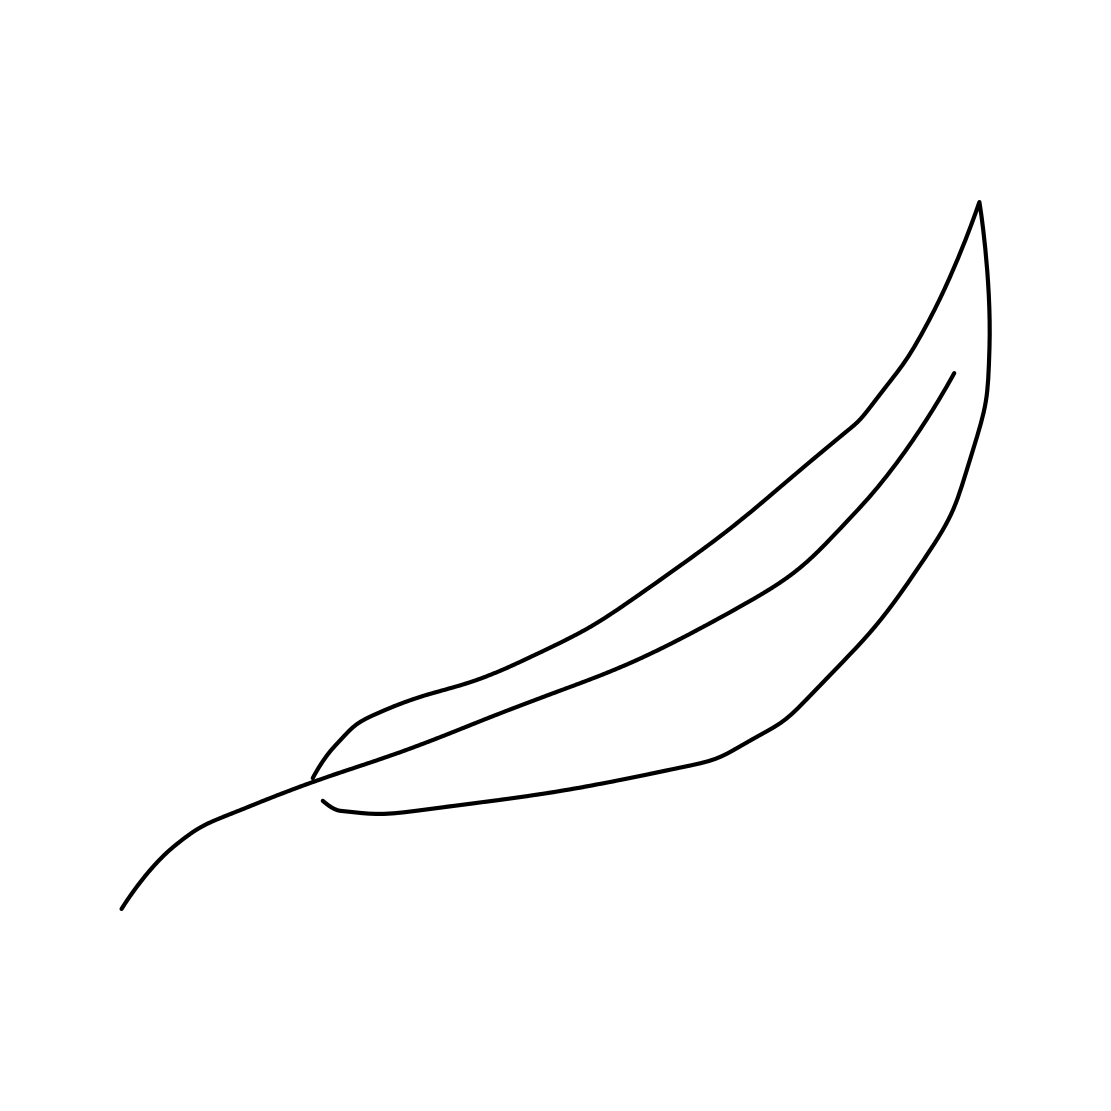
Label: feather